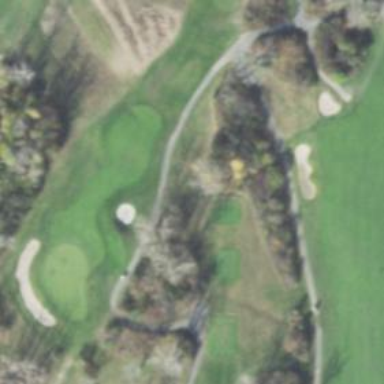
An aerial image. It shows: Service road designated as golf cart path.